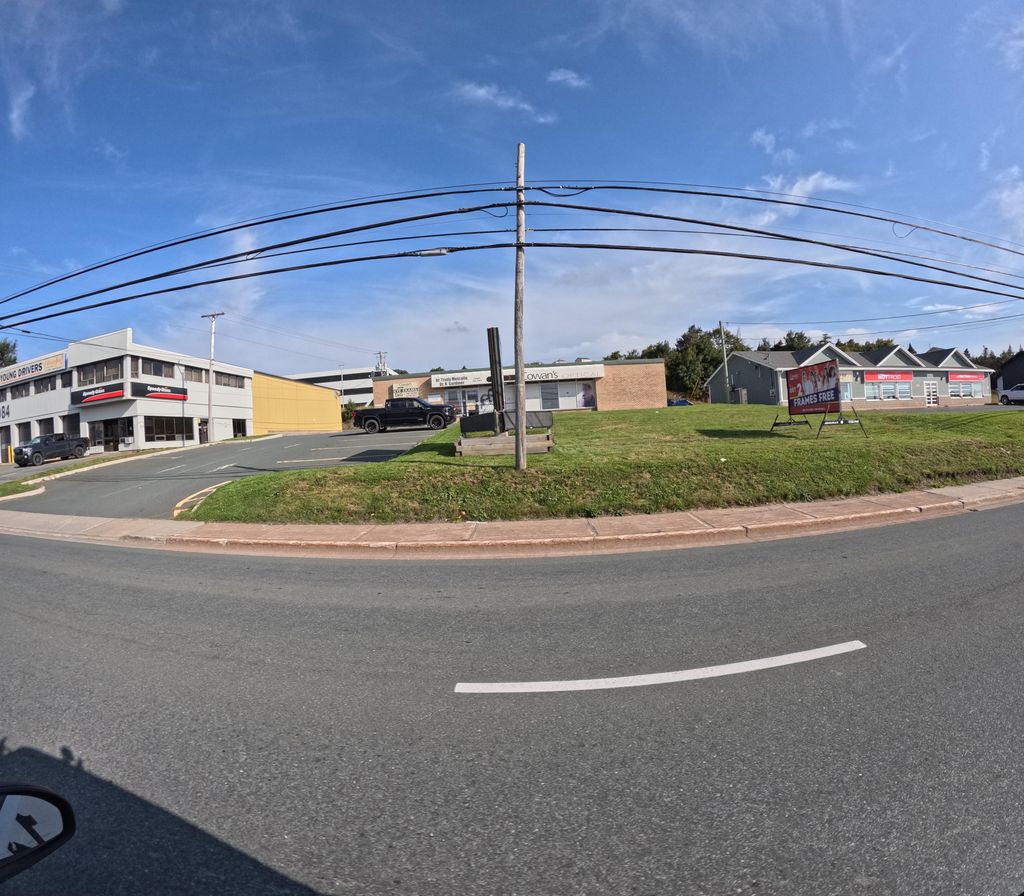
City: st_johns